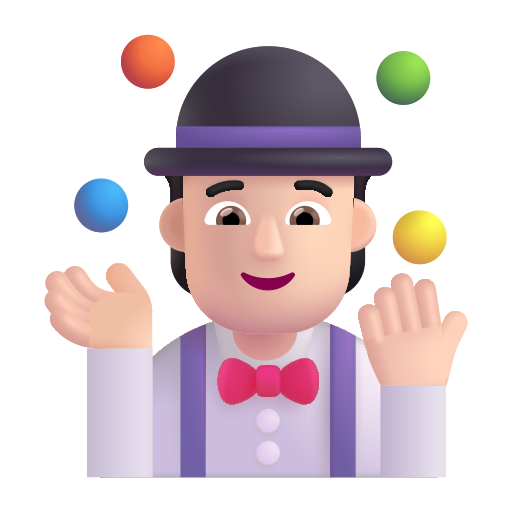
person juggling color light